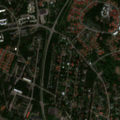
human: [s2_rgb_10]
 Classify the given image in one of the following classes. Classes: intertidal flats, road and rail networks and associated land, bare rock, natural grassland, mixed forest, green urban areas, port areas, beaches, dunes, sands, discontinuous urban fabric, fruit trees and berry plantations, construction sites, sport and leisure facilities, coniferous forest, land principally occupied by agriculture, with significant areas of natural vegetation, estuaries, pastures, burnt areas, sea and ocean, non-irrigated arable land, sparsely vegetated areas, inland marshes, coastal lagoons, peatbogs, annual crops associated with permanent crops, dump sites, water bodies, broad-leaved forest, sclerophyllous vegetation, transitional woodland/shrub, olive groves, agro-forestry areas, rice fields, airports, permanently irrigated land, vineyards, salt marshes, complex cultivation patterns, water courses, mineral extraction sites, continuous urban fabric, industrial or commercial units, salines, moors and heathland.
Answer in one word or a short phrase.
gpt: discontinuous urban fabric, green urban areas